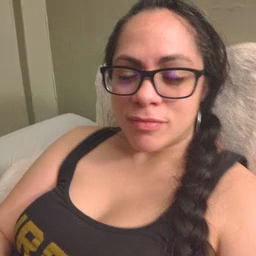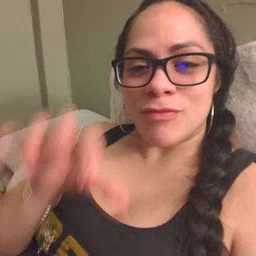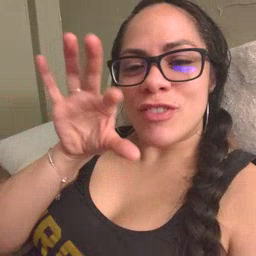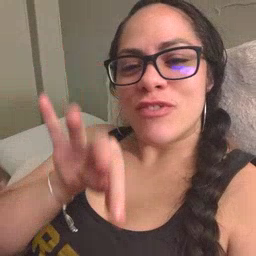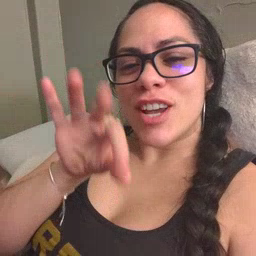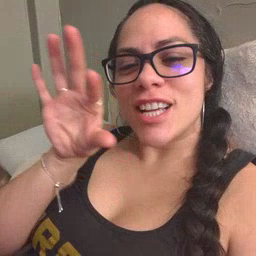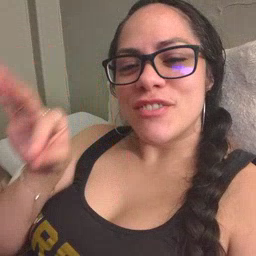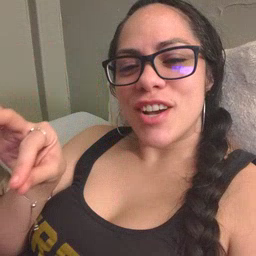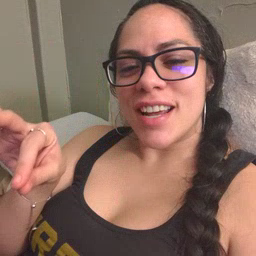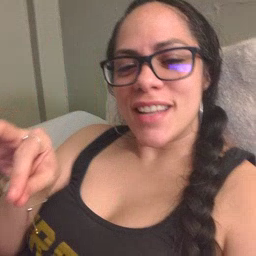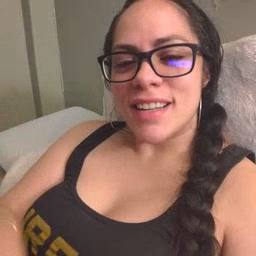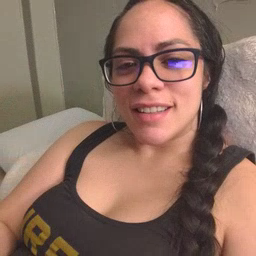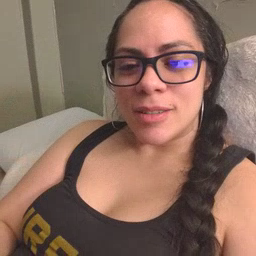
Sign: frenchfries